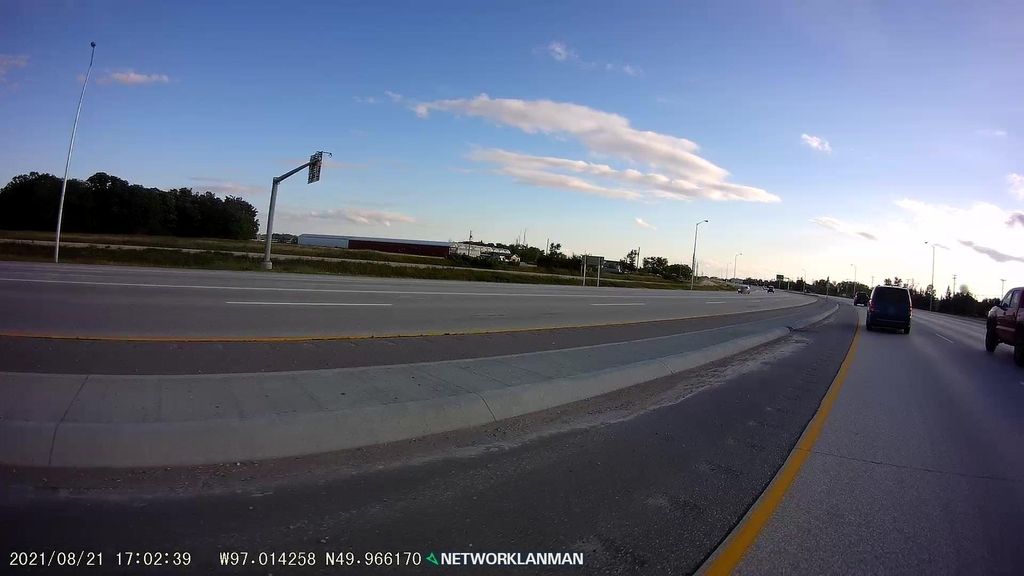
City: winnipeg